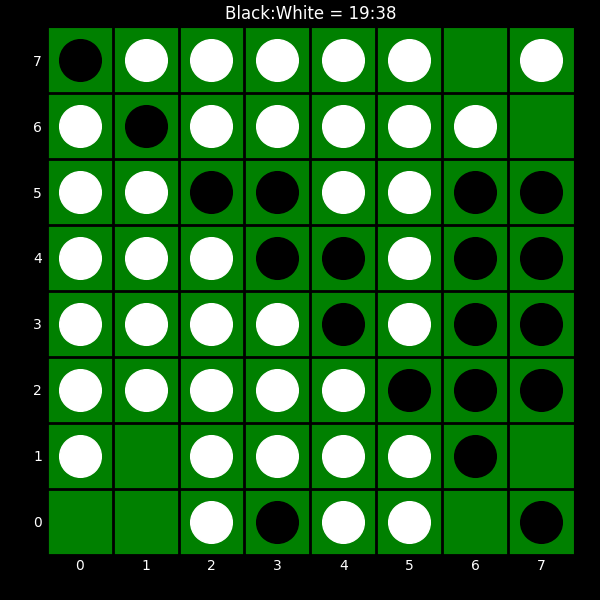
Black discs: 19
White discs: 38